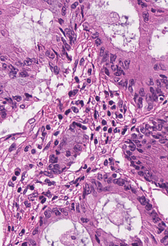
Tumor epithelial tissue: yes
Tumor-associated stroma tissue: yes
Normal tissue: no